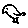
Label: bird